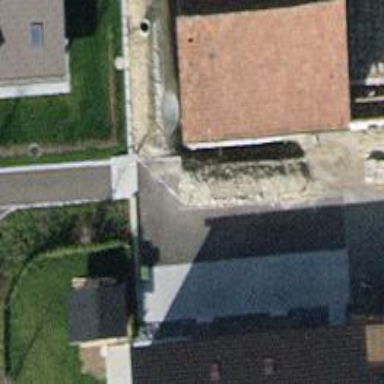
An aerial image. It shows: Road with steps.